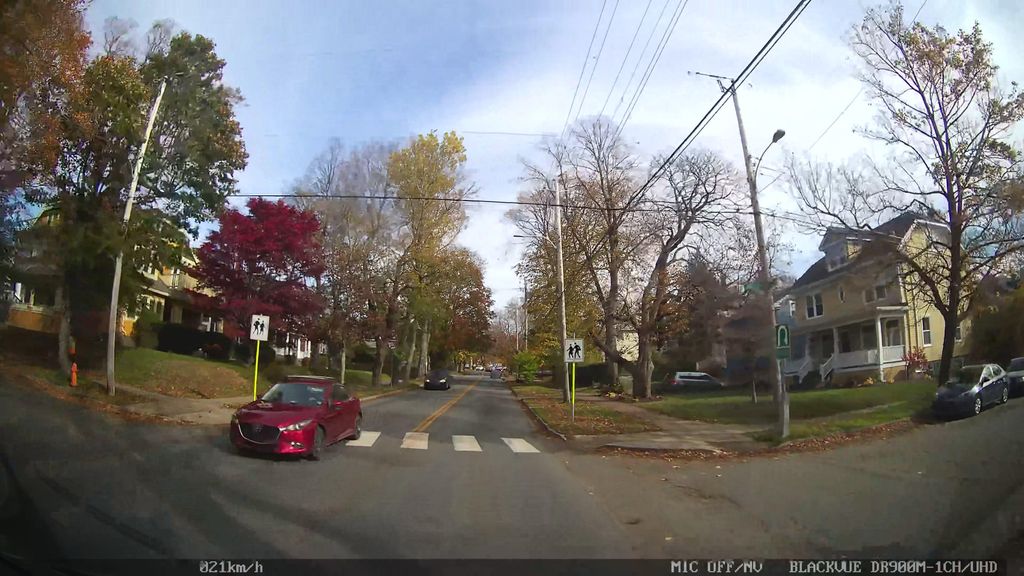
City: halifax